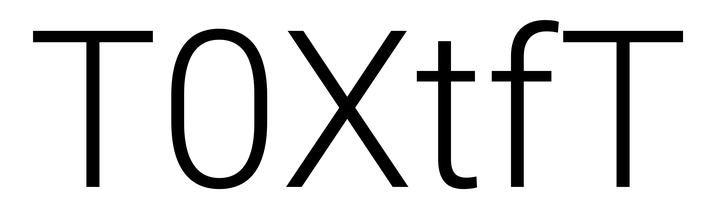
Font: Roboto_Light